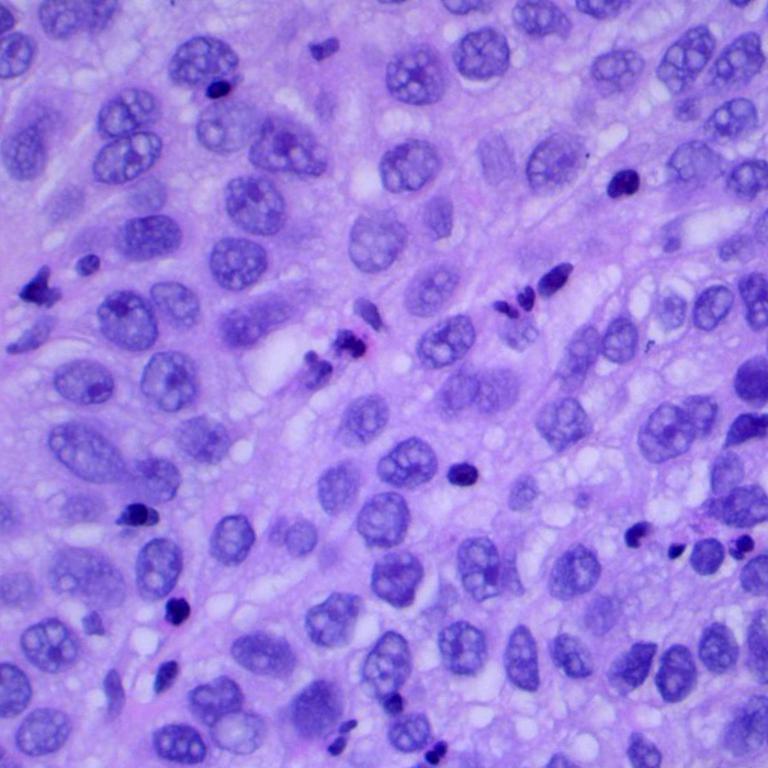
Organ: lung
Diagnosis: squamous carcinomas